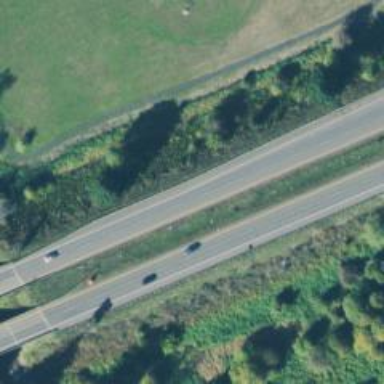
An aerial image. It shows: Trunk highway with expressway features.